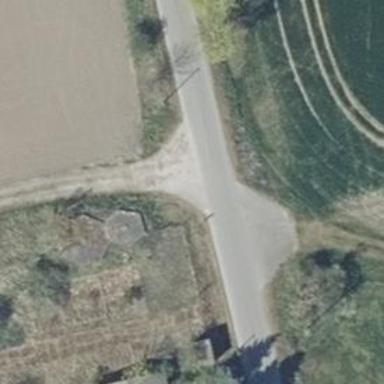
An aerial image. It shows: Passing place on the road.